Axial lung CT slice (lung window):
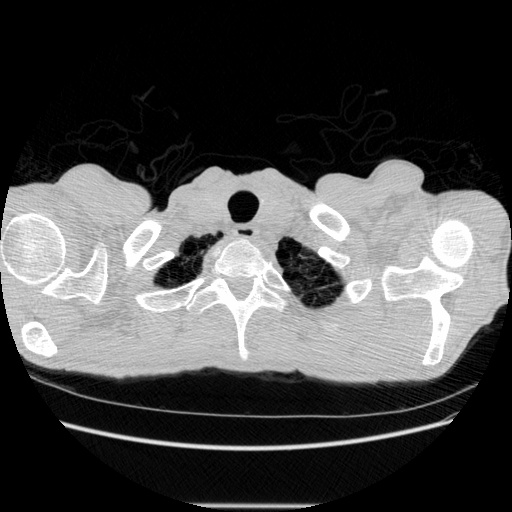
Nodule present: no